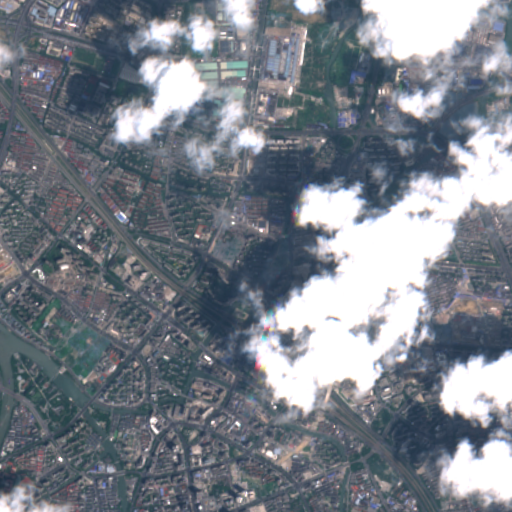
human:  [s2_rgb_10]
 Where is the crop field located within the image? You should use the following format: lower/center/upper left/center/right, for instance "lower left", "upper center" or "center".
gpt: The crop field is located in the upper left of the image.
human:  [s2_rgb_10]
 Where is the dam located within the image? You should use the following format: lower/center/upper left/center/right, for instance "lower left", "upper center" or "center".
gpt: The dam is located in the lower left of the image.
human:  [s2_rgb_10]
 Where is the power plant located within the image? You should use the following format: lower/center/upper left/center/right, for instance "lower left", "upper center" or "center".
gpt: There is no power plant in the image.